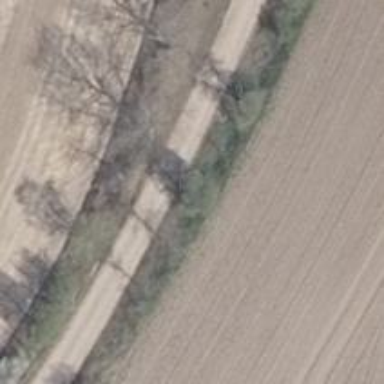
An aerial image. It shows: Compacted track with grade 4 tracktype.